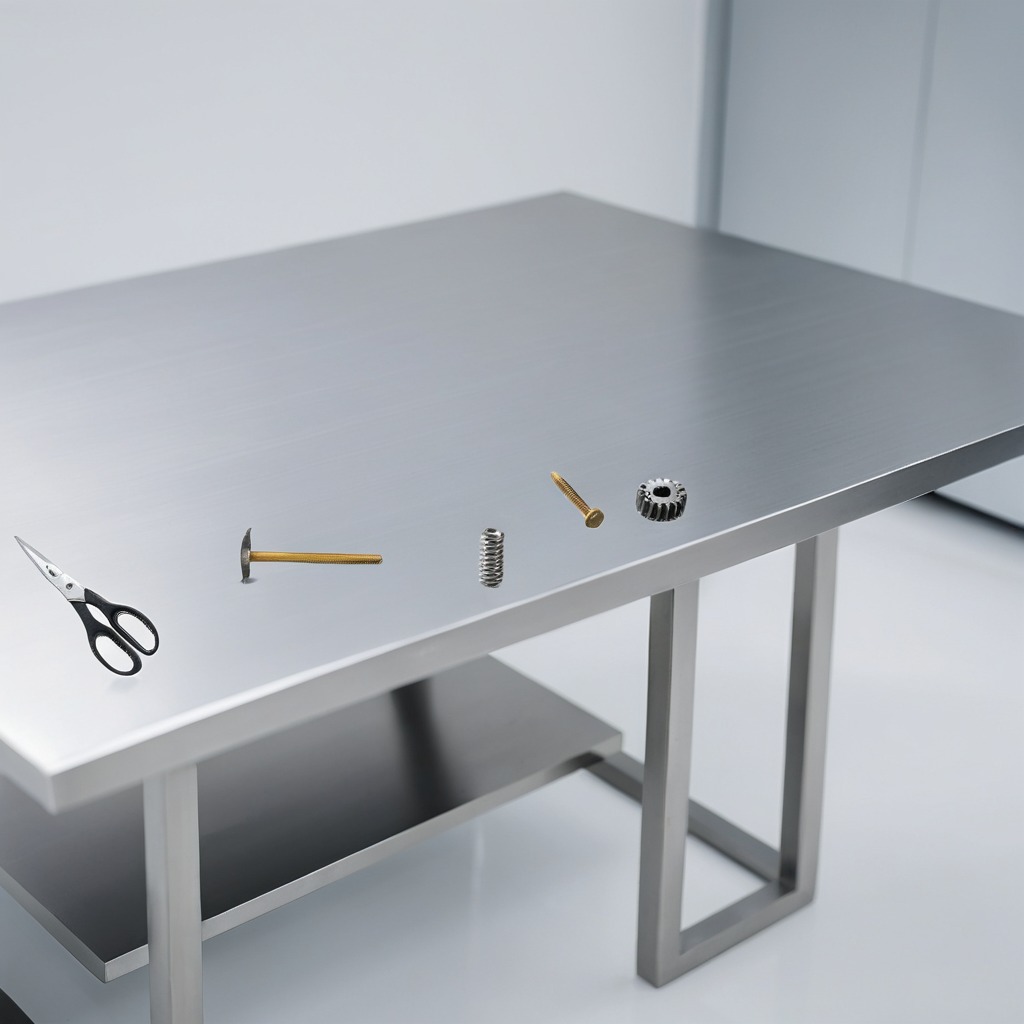
A steel gear with teeth, a metal machine screw, a hammer, a coiled metal spring, and a pair of scissors are lying on the stainless steel table.